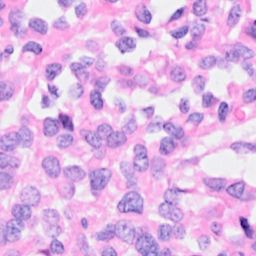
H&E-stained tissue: Breast